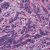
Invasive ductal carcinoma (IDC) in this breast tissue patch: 1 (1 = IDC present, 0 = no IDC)